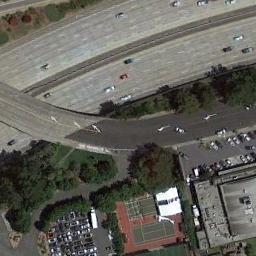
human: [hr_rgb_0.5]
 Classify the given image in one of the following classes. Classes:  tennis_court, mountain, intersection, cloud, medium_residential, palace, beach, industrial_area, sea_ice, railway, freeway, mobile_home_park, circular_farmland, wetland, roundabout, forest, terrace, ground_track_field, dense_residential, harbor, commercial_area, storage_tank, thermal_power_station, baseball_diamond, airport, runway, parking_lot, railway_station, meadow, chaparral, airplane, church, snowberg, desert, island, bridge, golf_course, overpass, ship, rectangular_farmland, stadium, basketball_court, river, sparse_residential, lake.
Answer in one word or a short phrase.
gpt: tennis_court